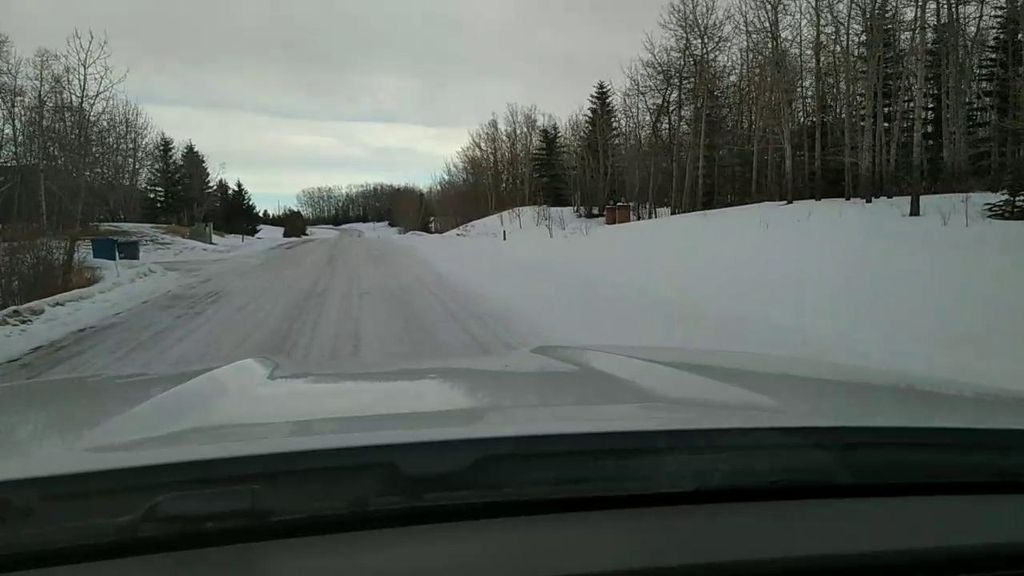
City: calgary